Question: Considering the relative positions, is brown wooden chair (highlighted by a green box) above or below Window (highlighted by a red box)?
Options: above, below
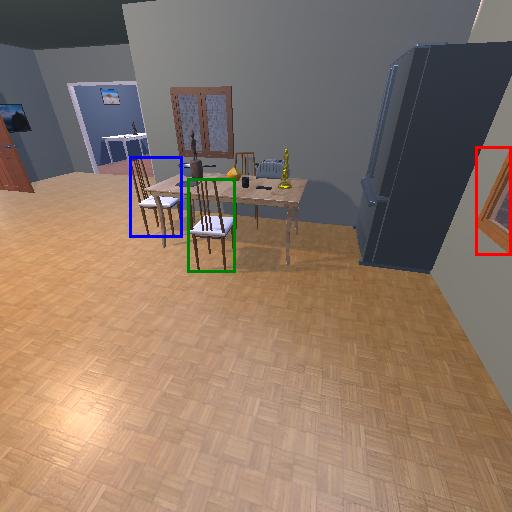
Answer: above